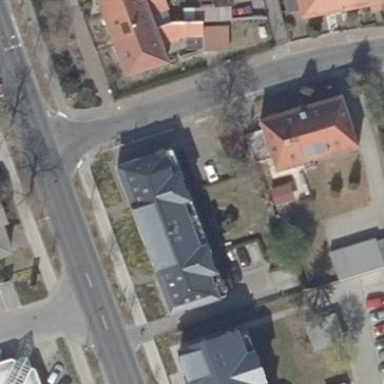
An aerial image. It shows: Residential building with gabled roof. The grey roof is oriented along the structure.